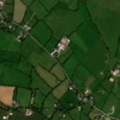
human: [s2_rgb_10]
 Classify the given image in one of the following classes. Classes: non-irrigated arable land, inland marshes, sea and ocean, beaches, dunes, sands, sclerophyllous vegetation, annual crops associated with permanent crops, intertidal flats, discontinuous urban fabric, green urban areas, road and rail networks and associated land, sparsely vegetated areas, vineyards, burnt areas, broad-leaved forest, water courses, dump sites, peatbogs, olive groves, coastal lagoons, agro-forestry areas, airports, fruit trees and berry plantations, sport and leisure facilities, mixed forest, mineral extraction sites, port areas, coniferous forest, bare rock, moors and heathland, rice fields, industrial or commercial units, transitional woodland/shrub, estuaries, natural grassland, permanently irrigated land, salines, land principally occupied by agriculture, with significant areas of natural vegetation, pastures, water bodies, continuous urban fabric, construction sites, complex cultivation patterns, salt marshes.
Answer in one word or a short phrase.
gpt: non-irrigated arable land, pastures